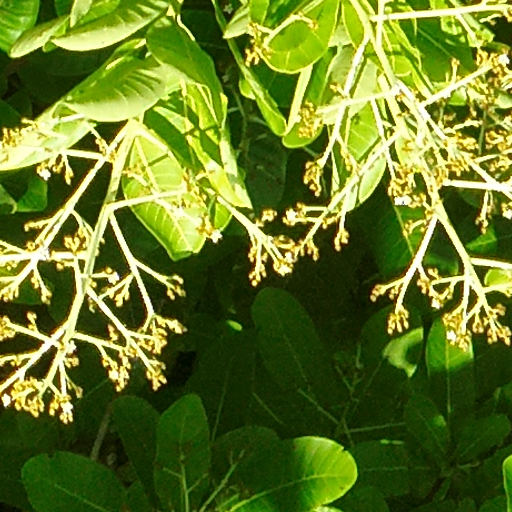
Species: Anacardium excelsum
GBIF accepted scientific name: Anacardium excelsum
Crown area (m\u00b2): 296.125